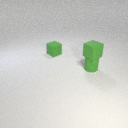
small green rubber cylinder below small green rubber cube